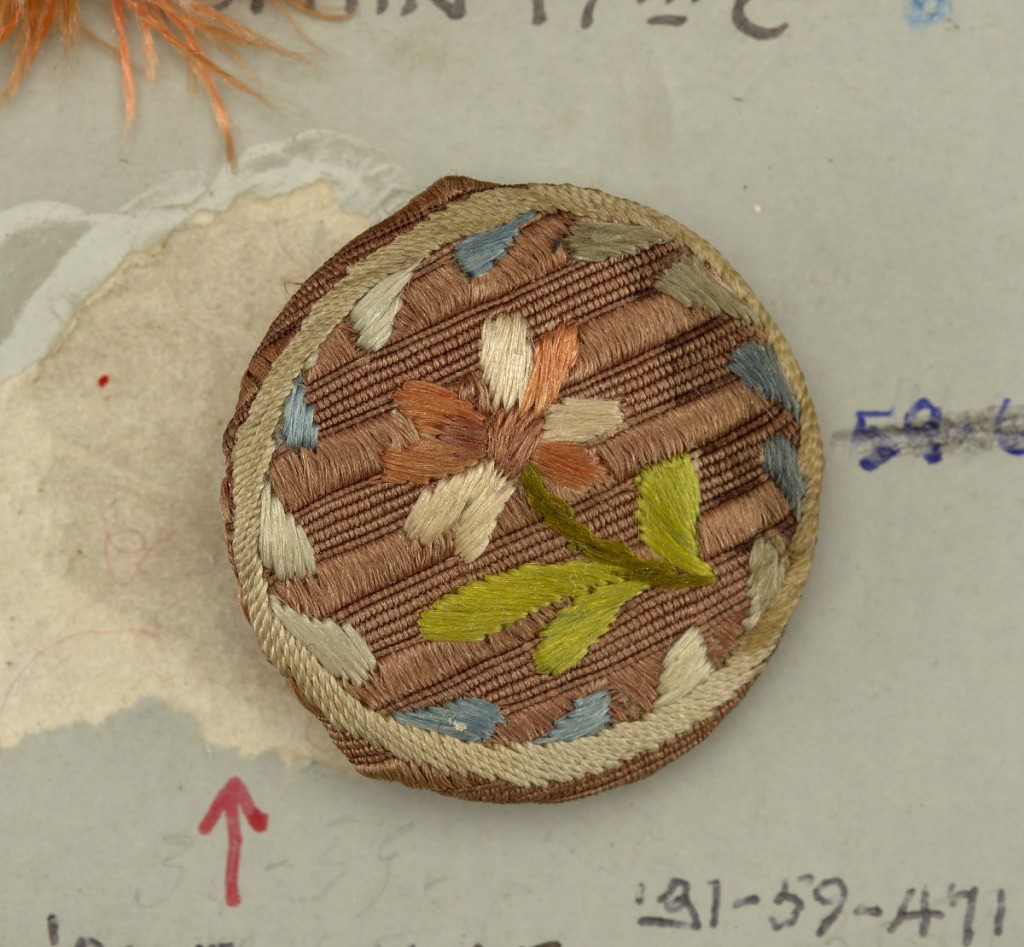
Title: Buttons
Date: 18th century
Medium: silk and wood
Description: buttons made of wooden molds covered with tan silk embroidered in pink and tan silk in design of open flower.

Component -a is on card A
Component -b is on card 15 and is not labeled with a component